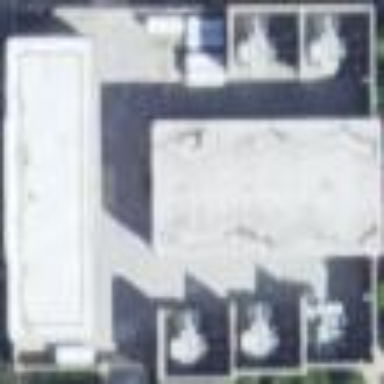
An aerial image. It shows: Power substation.